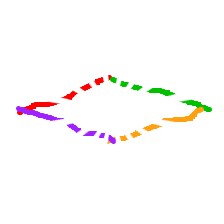
Shape: rhombus